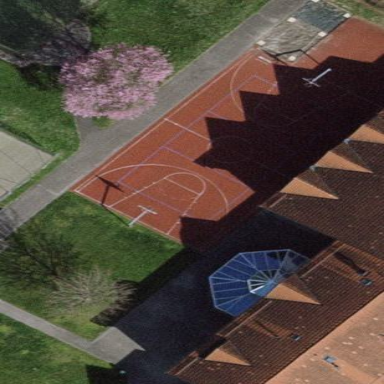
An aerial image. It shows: Basketball court on pitch.